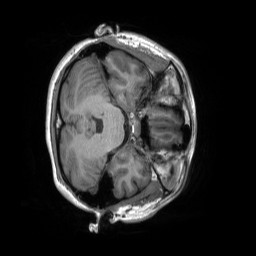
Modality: T1w
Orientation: axial
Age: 19
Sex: female
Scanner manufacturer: siemens
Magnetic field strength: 3 T
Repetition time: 2.3 s
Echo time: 0.00232 s